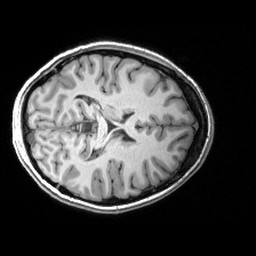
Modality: T1w
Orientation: axial
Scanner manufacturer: siemens
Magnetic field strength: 3 T
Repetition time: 2.53 s
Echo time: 0.00299 s